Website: macys
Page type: cart
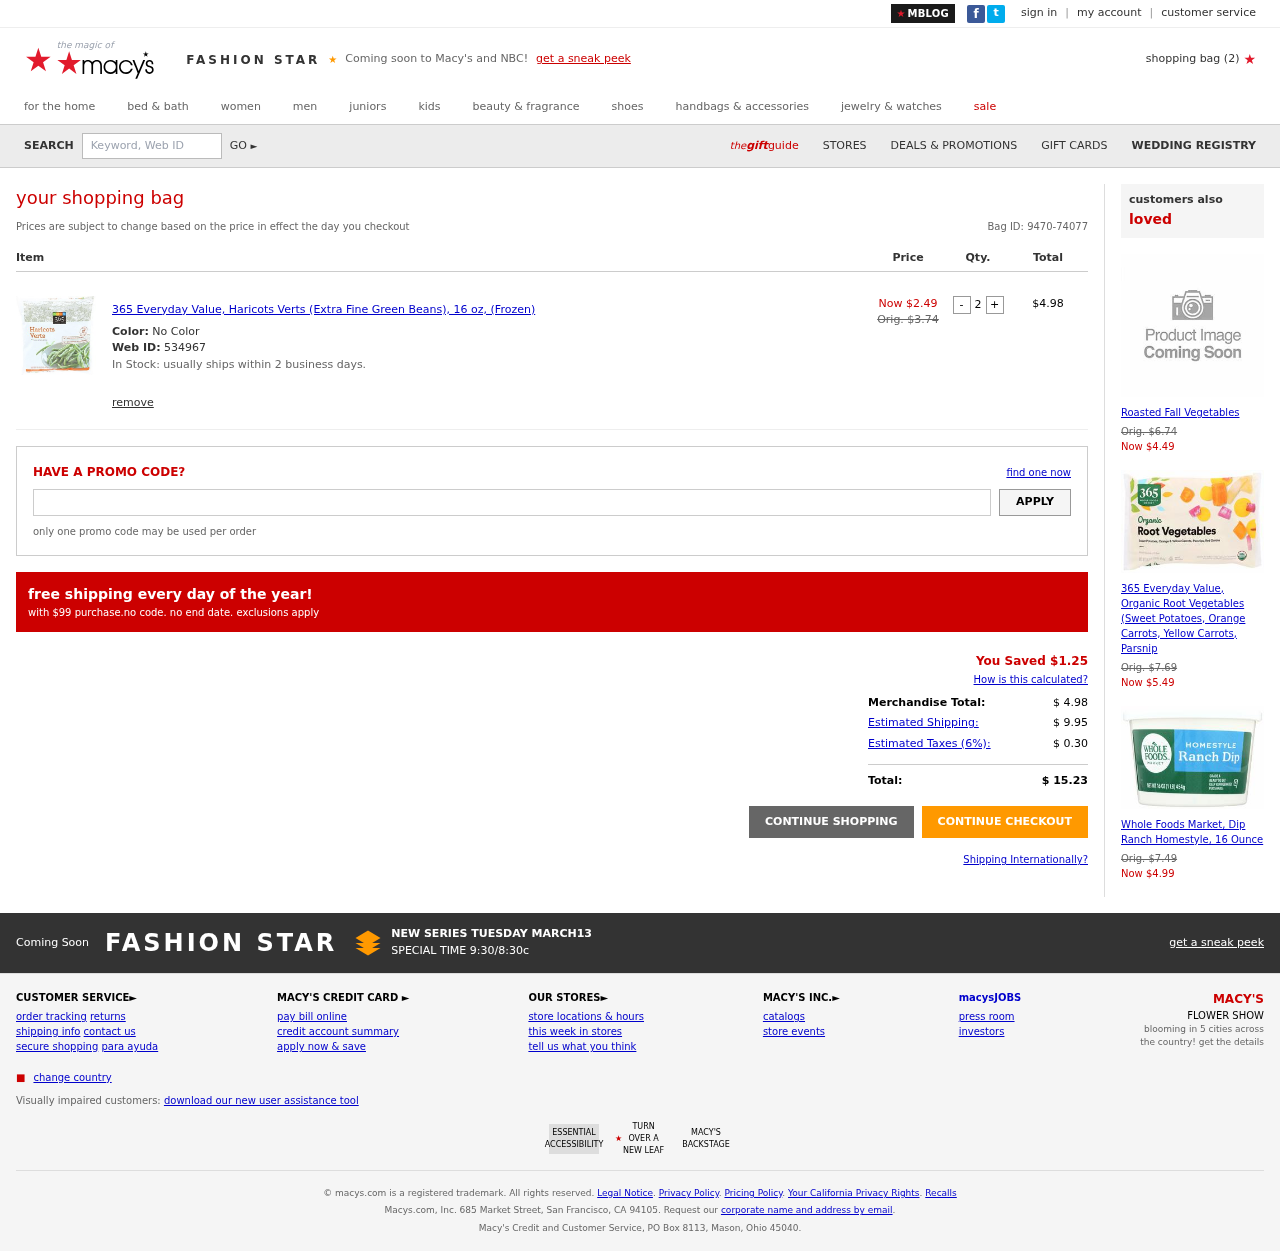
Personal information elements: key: PII_PROMO_CODE
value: VIP4105
Product elements: key: PRODUCT1_NAME
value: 365 Everyday Value, Haricots Verts (Extra Fine Green Beans), 16 oz, (Frozen)
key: PRODUCT1_PRICE
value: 2.49
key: PRODUCT1_QUANTITY
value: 2
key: PRODUCT2_NAME
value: Roasted Fall Vegetables
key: PRODUCT2_PRICE
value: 4.49
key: PRODUCT3_NAME
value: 365 Everyday Value, Organic Root Vegetables (Sweet Potatoes, Orange Carrots, Yellow Carrots, Parsnip
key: PRODUCT3_PRICE
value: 5.49
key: PRODUCT4_NAME
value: Whole Foods Market, Dip Ranch Homestyle, 16 Ounce
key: PRODUCT4_PRICE
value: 4.99
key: PRODUCT1_SKU
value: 534967
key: PRODUCT1_ORIGINAL_PRICE
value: Orig. $3.74
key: PRODUCT1_TOTAL
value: $4.98
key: PRODUCT2_ORIGINAL_PRICE
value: Orig. $6.74
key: PRODUCT3_ORIGINAL_PRICE
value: Orig. $7.69
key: PRODUCT4_ORIGINAL_PRICE
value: Orig. $7.49
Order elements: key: ORDER_NUM_ITEMS
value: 2
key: ORDER_ID
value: Bag ID: 9470-74077
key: ORDER_SAVINGS
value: $1.25
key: ORDER_SUBTOTAL
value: $ 4.98
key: ORDER_SHIPPING_COST
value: $ 9.95
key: ORDER_TAX
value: $ 0.30
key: ORDER_TOTAL
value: $ 15.23